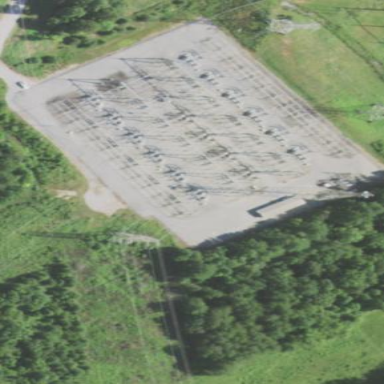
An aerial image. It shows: Power substation with transmission level designation. It is enclosed by fence.